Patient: sex M, age 54
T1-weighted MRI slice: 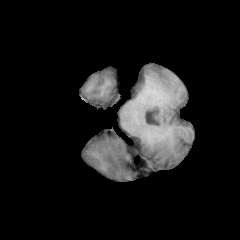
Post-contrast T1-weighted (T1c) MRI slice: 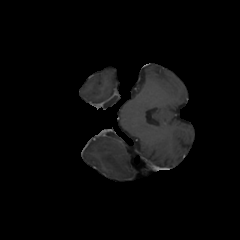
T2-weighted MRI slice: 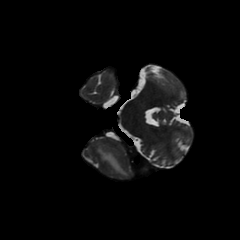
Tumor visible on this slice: yes
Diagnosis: Glioblastoma, IDH-wildtype
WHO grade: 4